Interaction volume radius: 5 \u00c5
Interaction volume height: 20 \u00c5
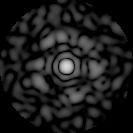
Disorder parameter: 0.8567